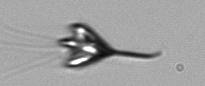
Label: Pyramimonas_longicauda